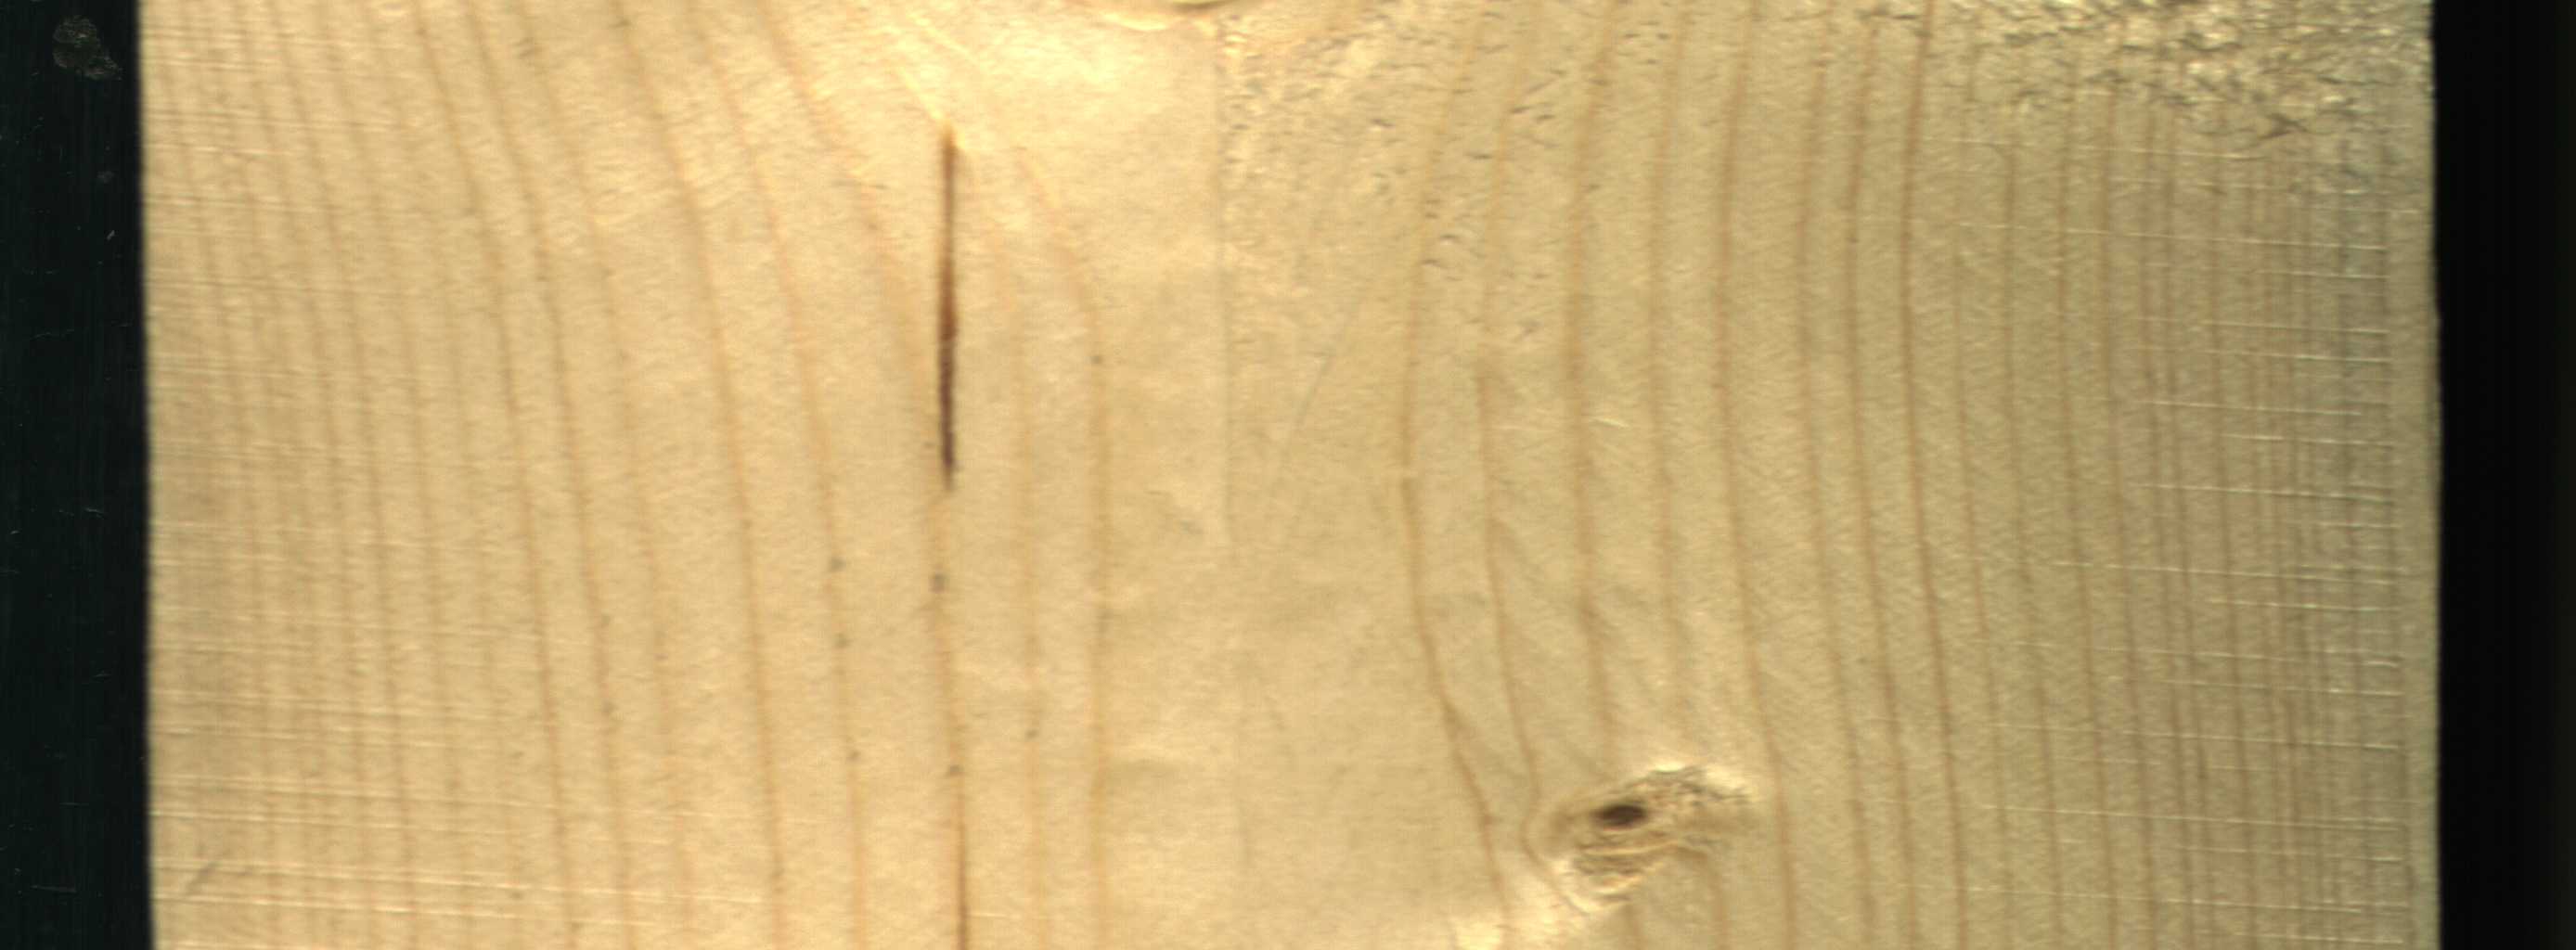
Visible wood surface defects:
resin
Live_Knot